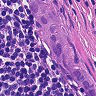
Metastatic tissue present: yes